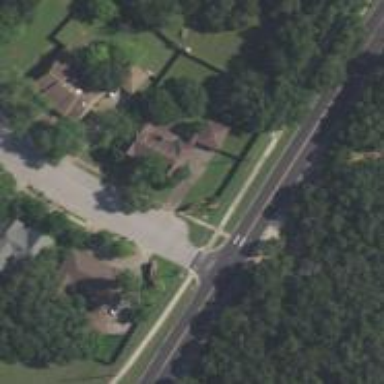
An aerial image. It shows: Asphalt footway with marked crossing.